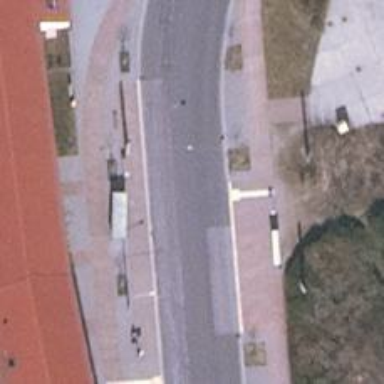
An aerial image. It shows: Trolleybus stop position for public transport.